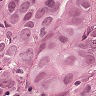
Metastatic tissue present: yes